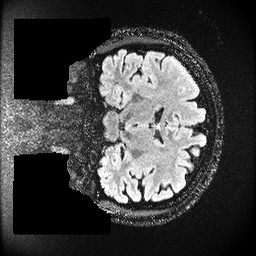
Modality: FLAIR
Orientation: coronal
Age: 25
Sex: female
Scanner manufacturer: ge
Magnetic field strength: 3 T
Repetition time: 4.802 s
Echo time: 0.1169 s